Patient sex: M
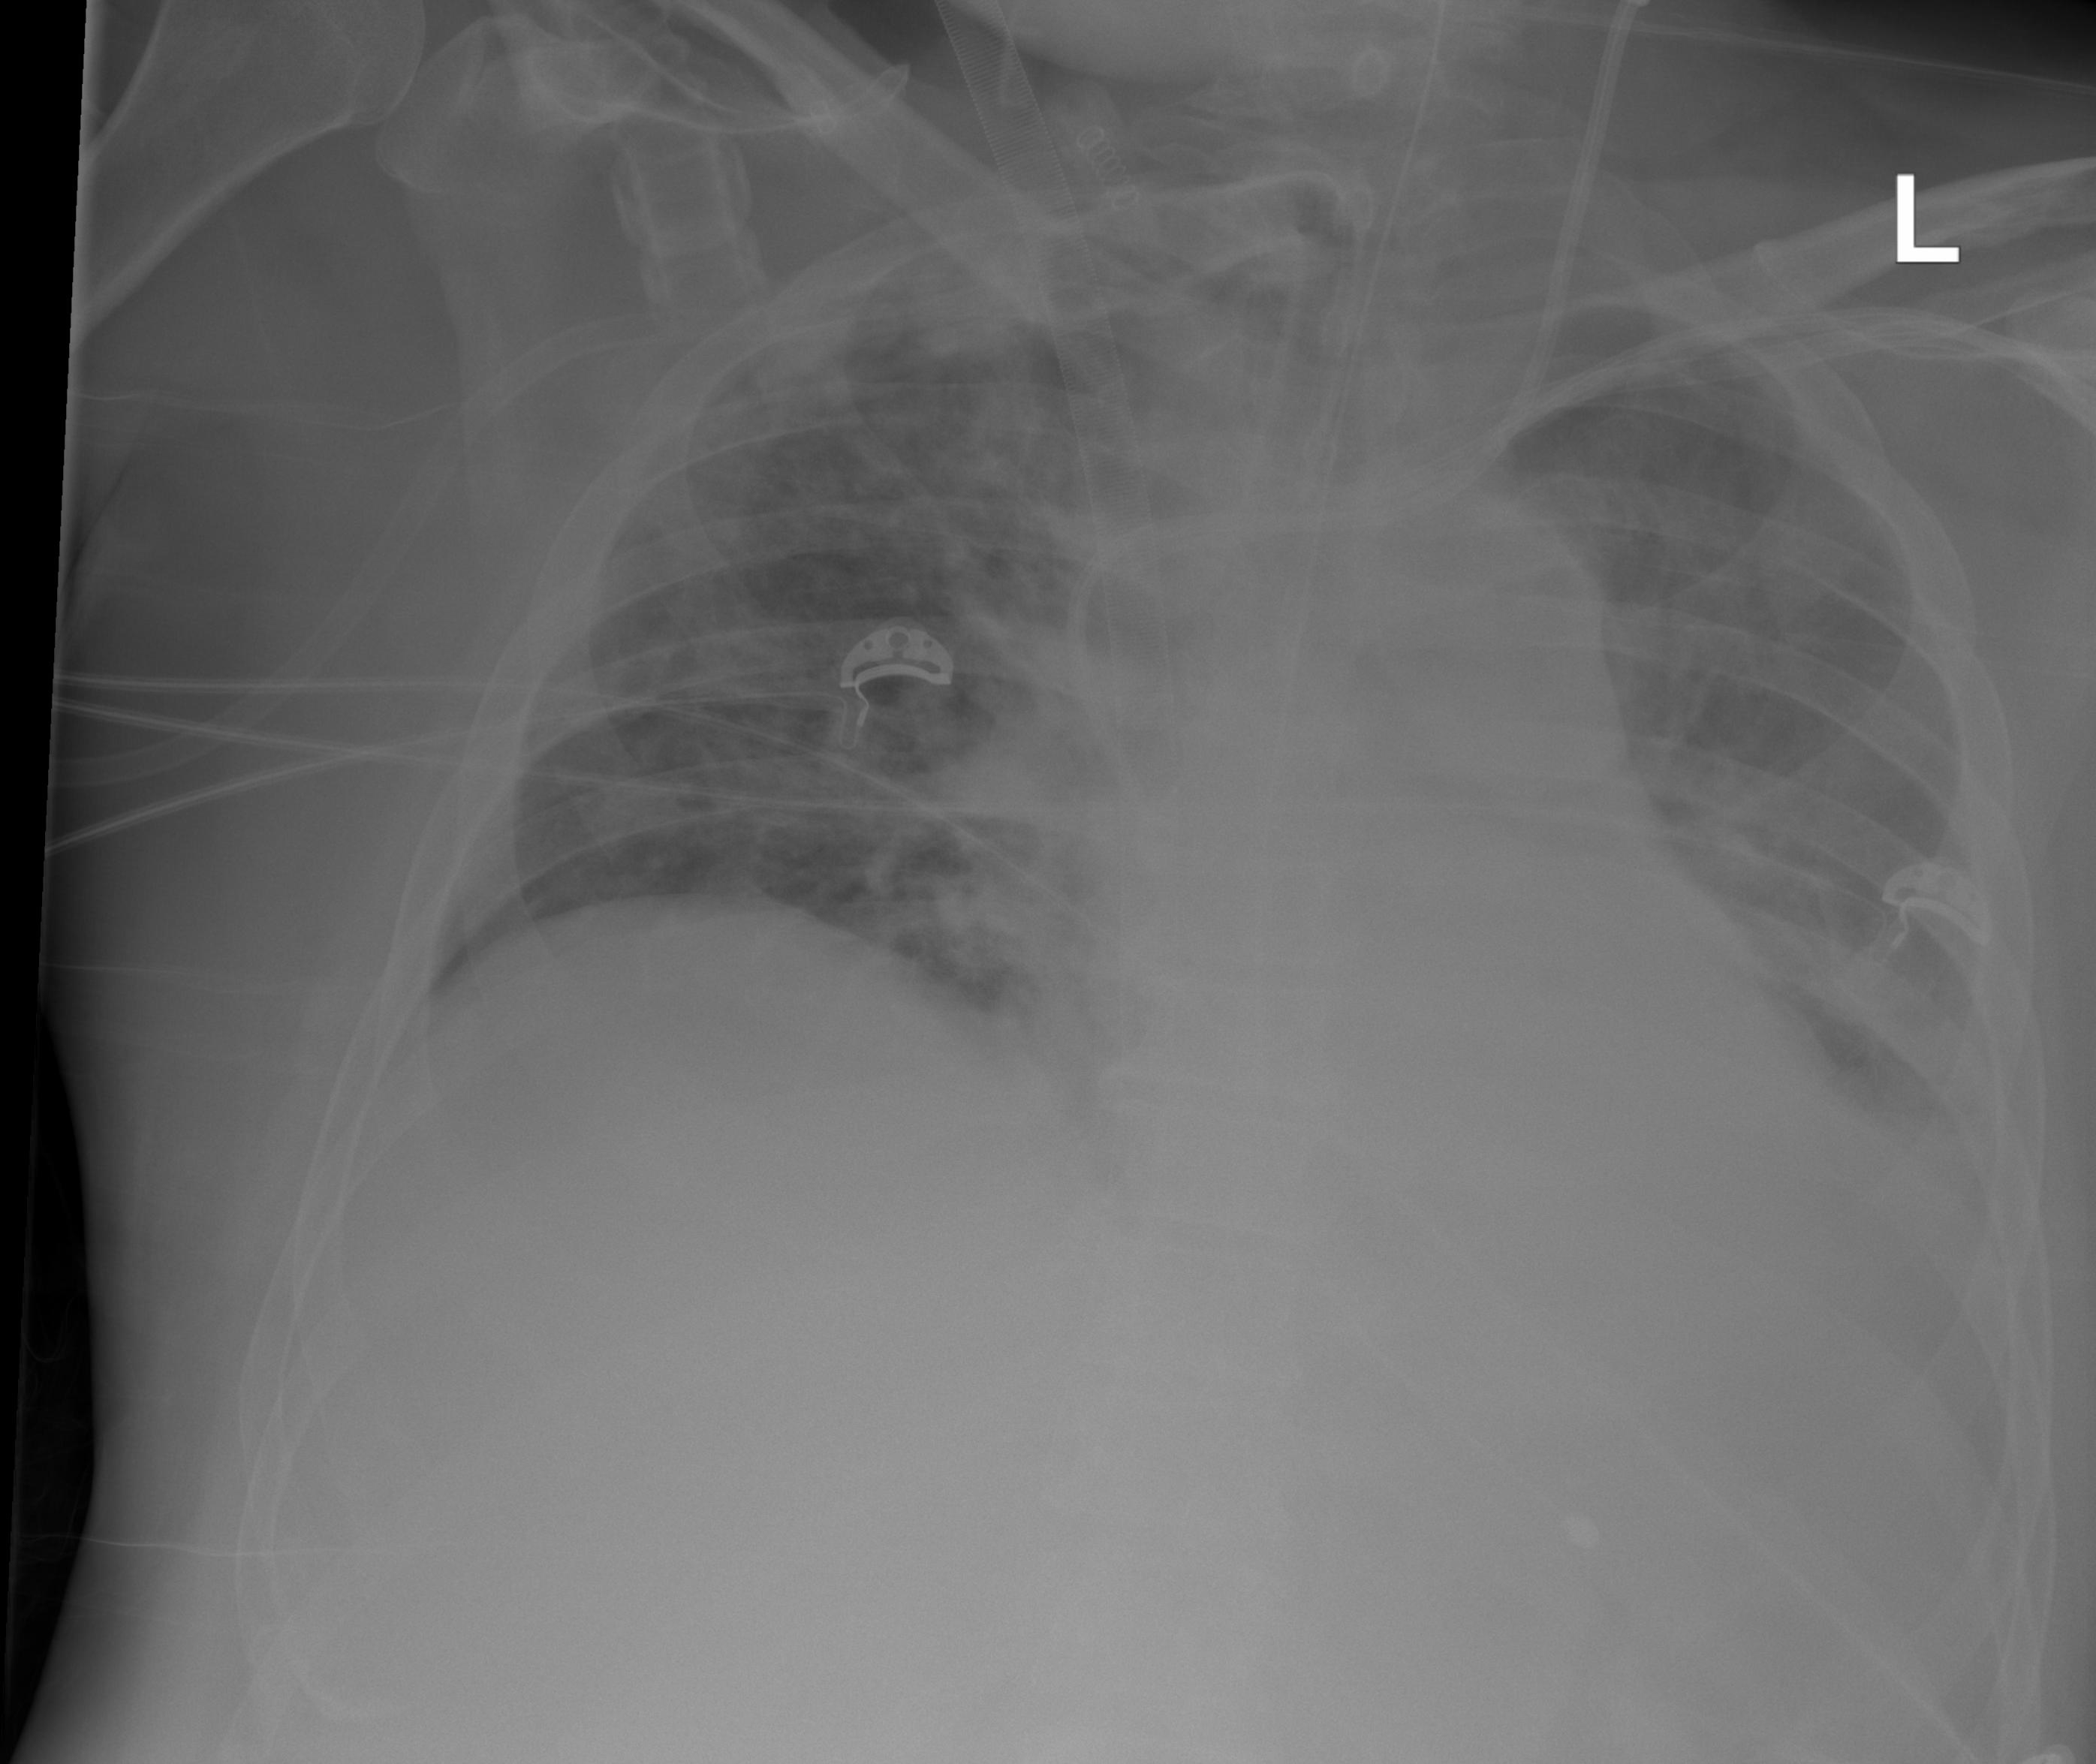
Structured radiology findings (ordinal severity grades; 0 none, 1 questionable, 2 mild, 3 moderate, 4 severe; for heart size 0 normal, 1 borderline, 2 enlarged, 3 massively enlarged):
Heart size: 1
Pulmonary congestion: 2
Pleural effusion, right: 0
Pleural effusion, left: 2
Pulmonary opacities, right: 3
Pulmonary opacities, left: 2
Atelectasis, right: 2
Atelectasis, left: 2